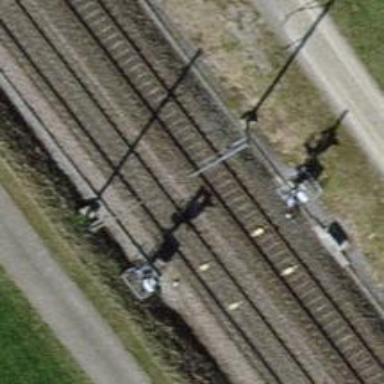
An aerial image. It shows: Railway signal.